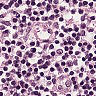
Metastatic tissue present: no